Field crop: maize
Growth stage: 2
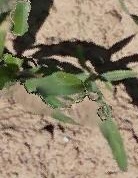
Species: maize